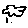
Label: cloud